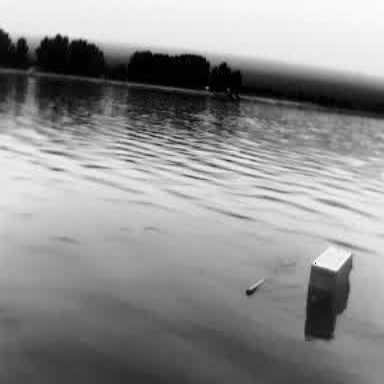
There is a fishing_boat in the infrared image.